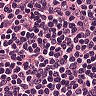
Metastatic tissue present: no